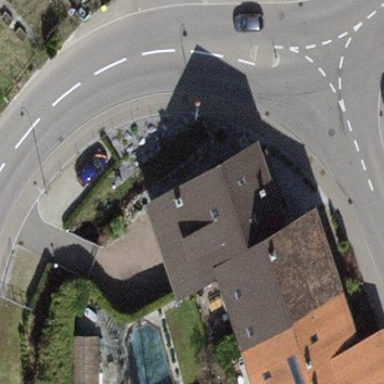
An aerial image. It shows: Terrace building.